【题型】解答题　【知识点】平面几何　【难度】easy
$\text{Rt}\triangle ABC$ 中，$\angle ACB = 90^\circ$，点 $O$ 在 $AC$ 上，以 $OC$ 为半径的圆交 $AB$ 于点 $D$，交 $AC$ 于点 $E$。且 $BD = BC$.

(1) 求证：$AB$ 是$\odot O$ 的切线；

(2) 连接 $OB$ 交$\odot O$ 于点 $F$，若 $AD = 3$，$AE = \sqrt{3}$，求弧 $CF$ 的长.
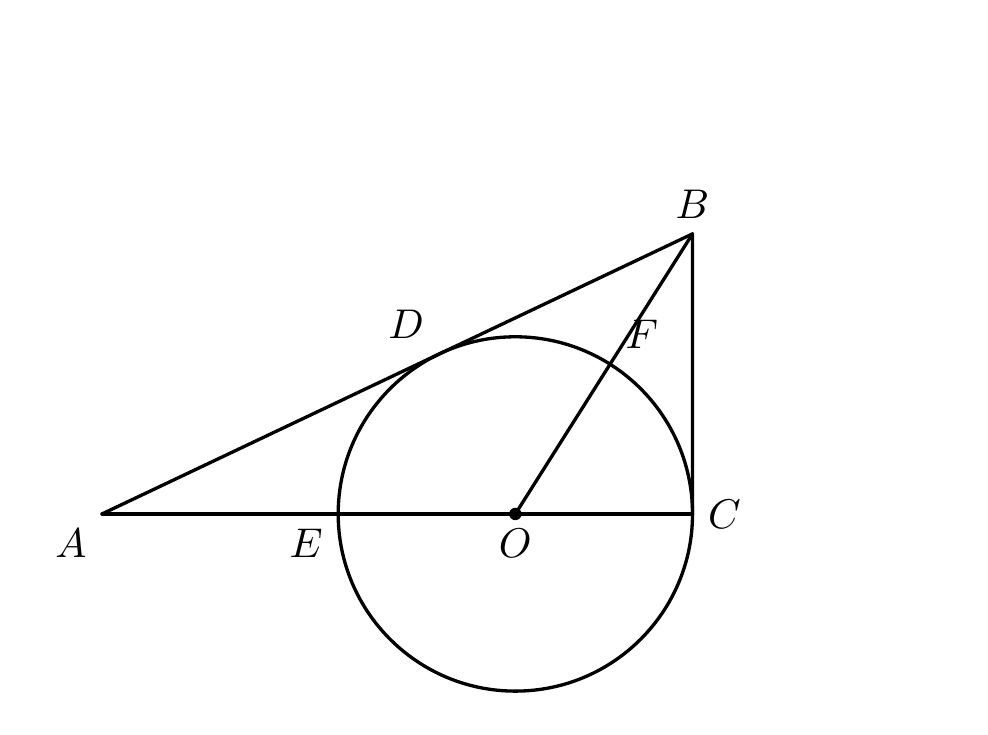
【解答】
【答案】
(1) 见解析

(2) $\boldsymbol{\frac{\sqrt{3}\pi}{3}}$

【分析】

【详解】
(1) 证明：连接 $OD$，

在$\triangle OBD$和$\triangle OBC$中，
\[
\begin{cases}
BD = BC, \\
OB = OB, \\
OD = OC,
\end{cases}
\]
$\therefore \triangle OBD \cong \triangle OBC \ (\text{SSS})$，

$\therefore \angle ODB = \angle OCB = 90^\circ$；

$\because OD$ 为$\odot O$ 的半径，

$\therefore AB$ 是$\odot O$ 的切线；

(2) 解：$\because \angle ODB = 90^\circ$，

$\therefore \angle ODA = 90^\circ$，

设$\odot O$ 的半径为 $x$，

在$\text{Rt}\triangle AOD$ 中，$AO^2 = OD^2 + AD^2$，

即 $(x + \sqrt{3})^2 = x^2 + 3^2$，解得 $x = \sqrt{3}$，

$\therefore OD = OC = \sqrt{3}$，$OA = 2\sqrt{3}$，

$\therefore \cos\angle AOD = \frac{OD}{OA} = \frac{1}{2}$，

$\therefore \angle AOD = 60^\circ$，

$\because \triangle OBD \cong \triangle OBC$，

$\therefore \angle BOD = \angle COF = 60^\circ$，

$\therefore$ 弧 $CF$ 的长为 $\frac{60\pi \times \sqrt{3}}{180} = \frac{\sqrt{3}\pi}{3}$.

【点睛】本题考查了切线的判定，勾股定理，三角函数的定义，弧长公式。正确引出辅助线解决问题是解题的关键。
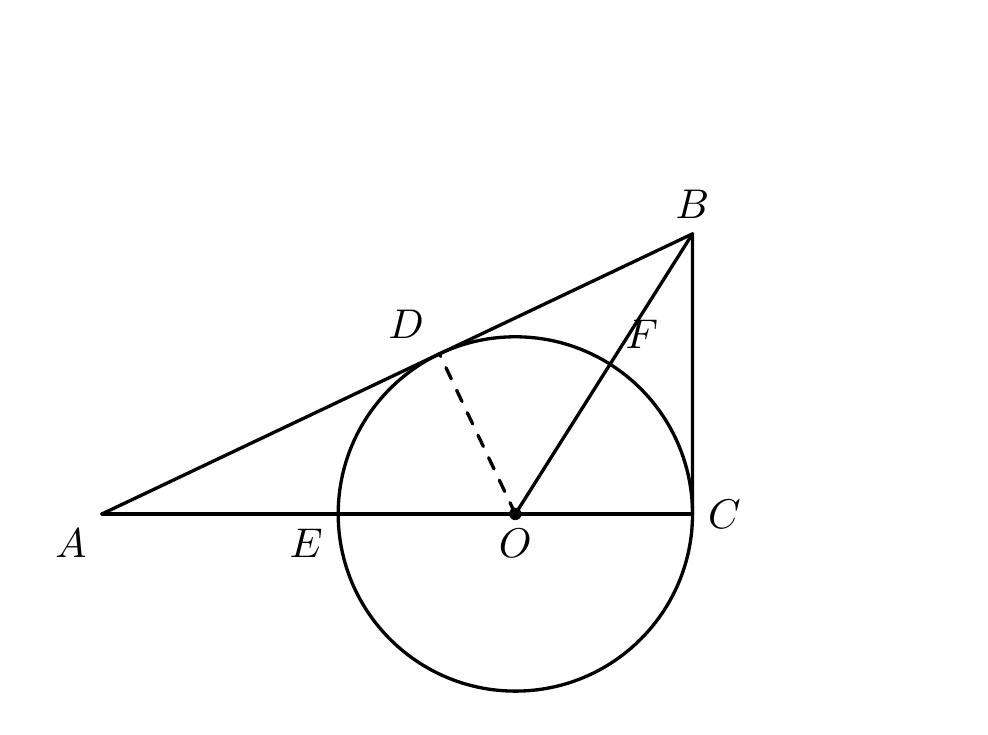